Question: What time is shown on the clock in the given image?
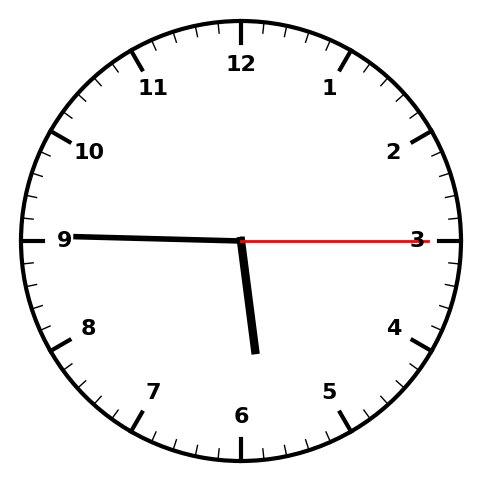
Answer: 05:45:15